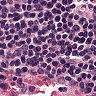
Metastatic tissue present: no